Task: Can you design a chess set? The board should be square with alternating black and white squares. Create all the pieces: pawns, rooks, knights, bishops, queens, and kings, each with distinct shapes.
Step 1217:
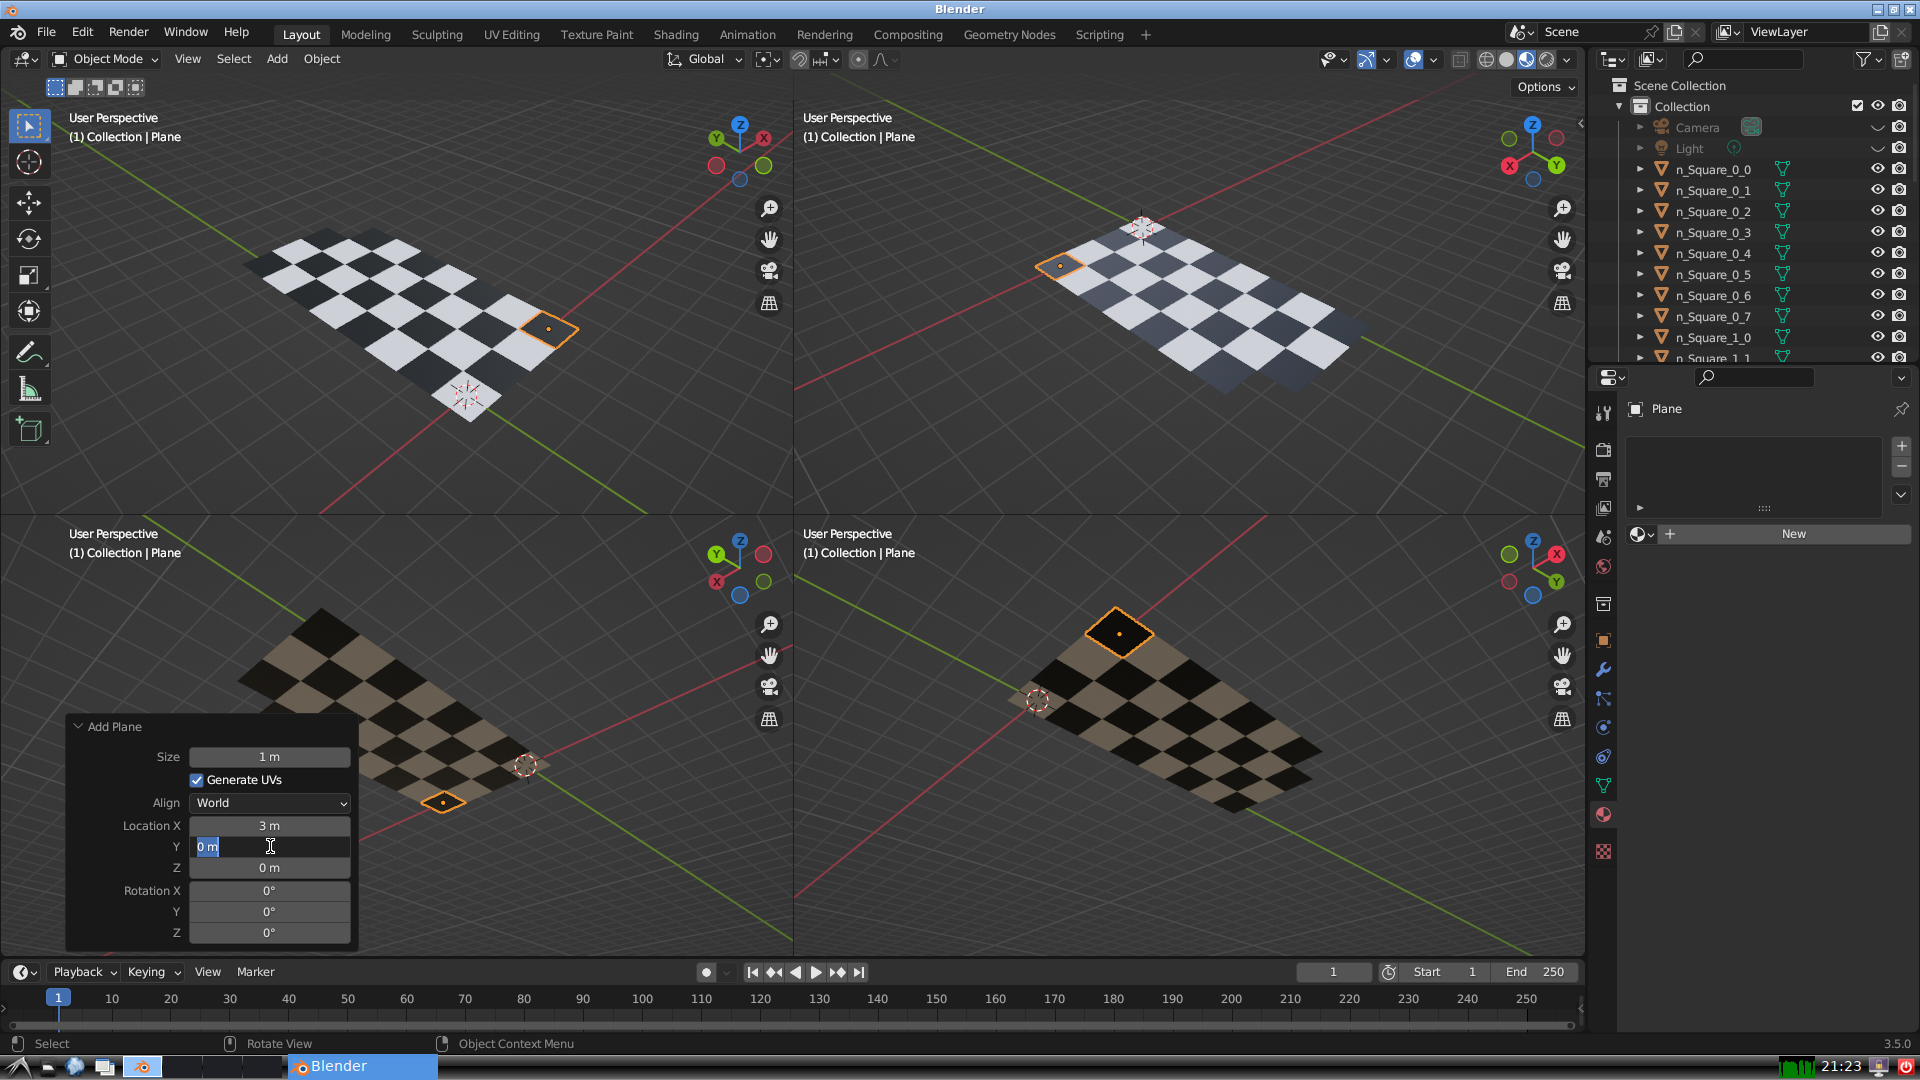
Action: input_text: 7.0